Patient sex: M
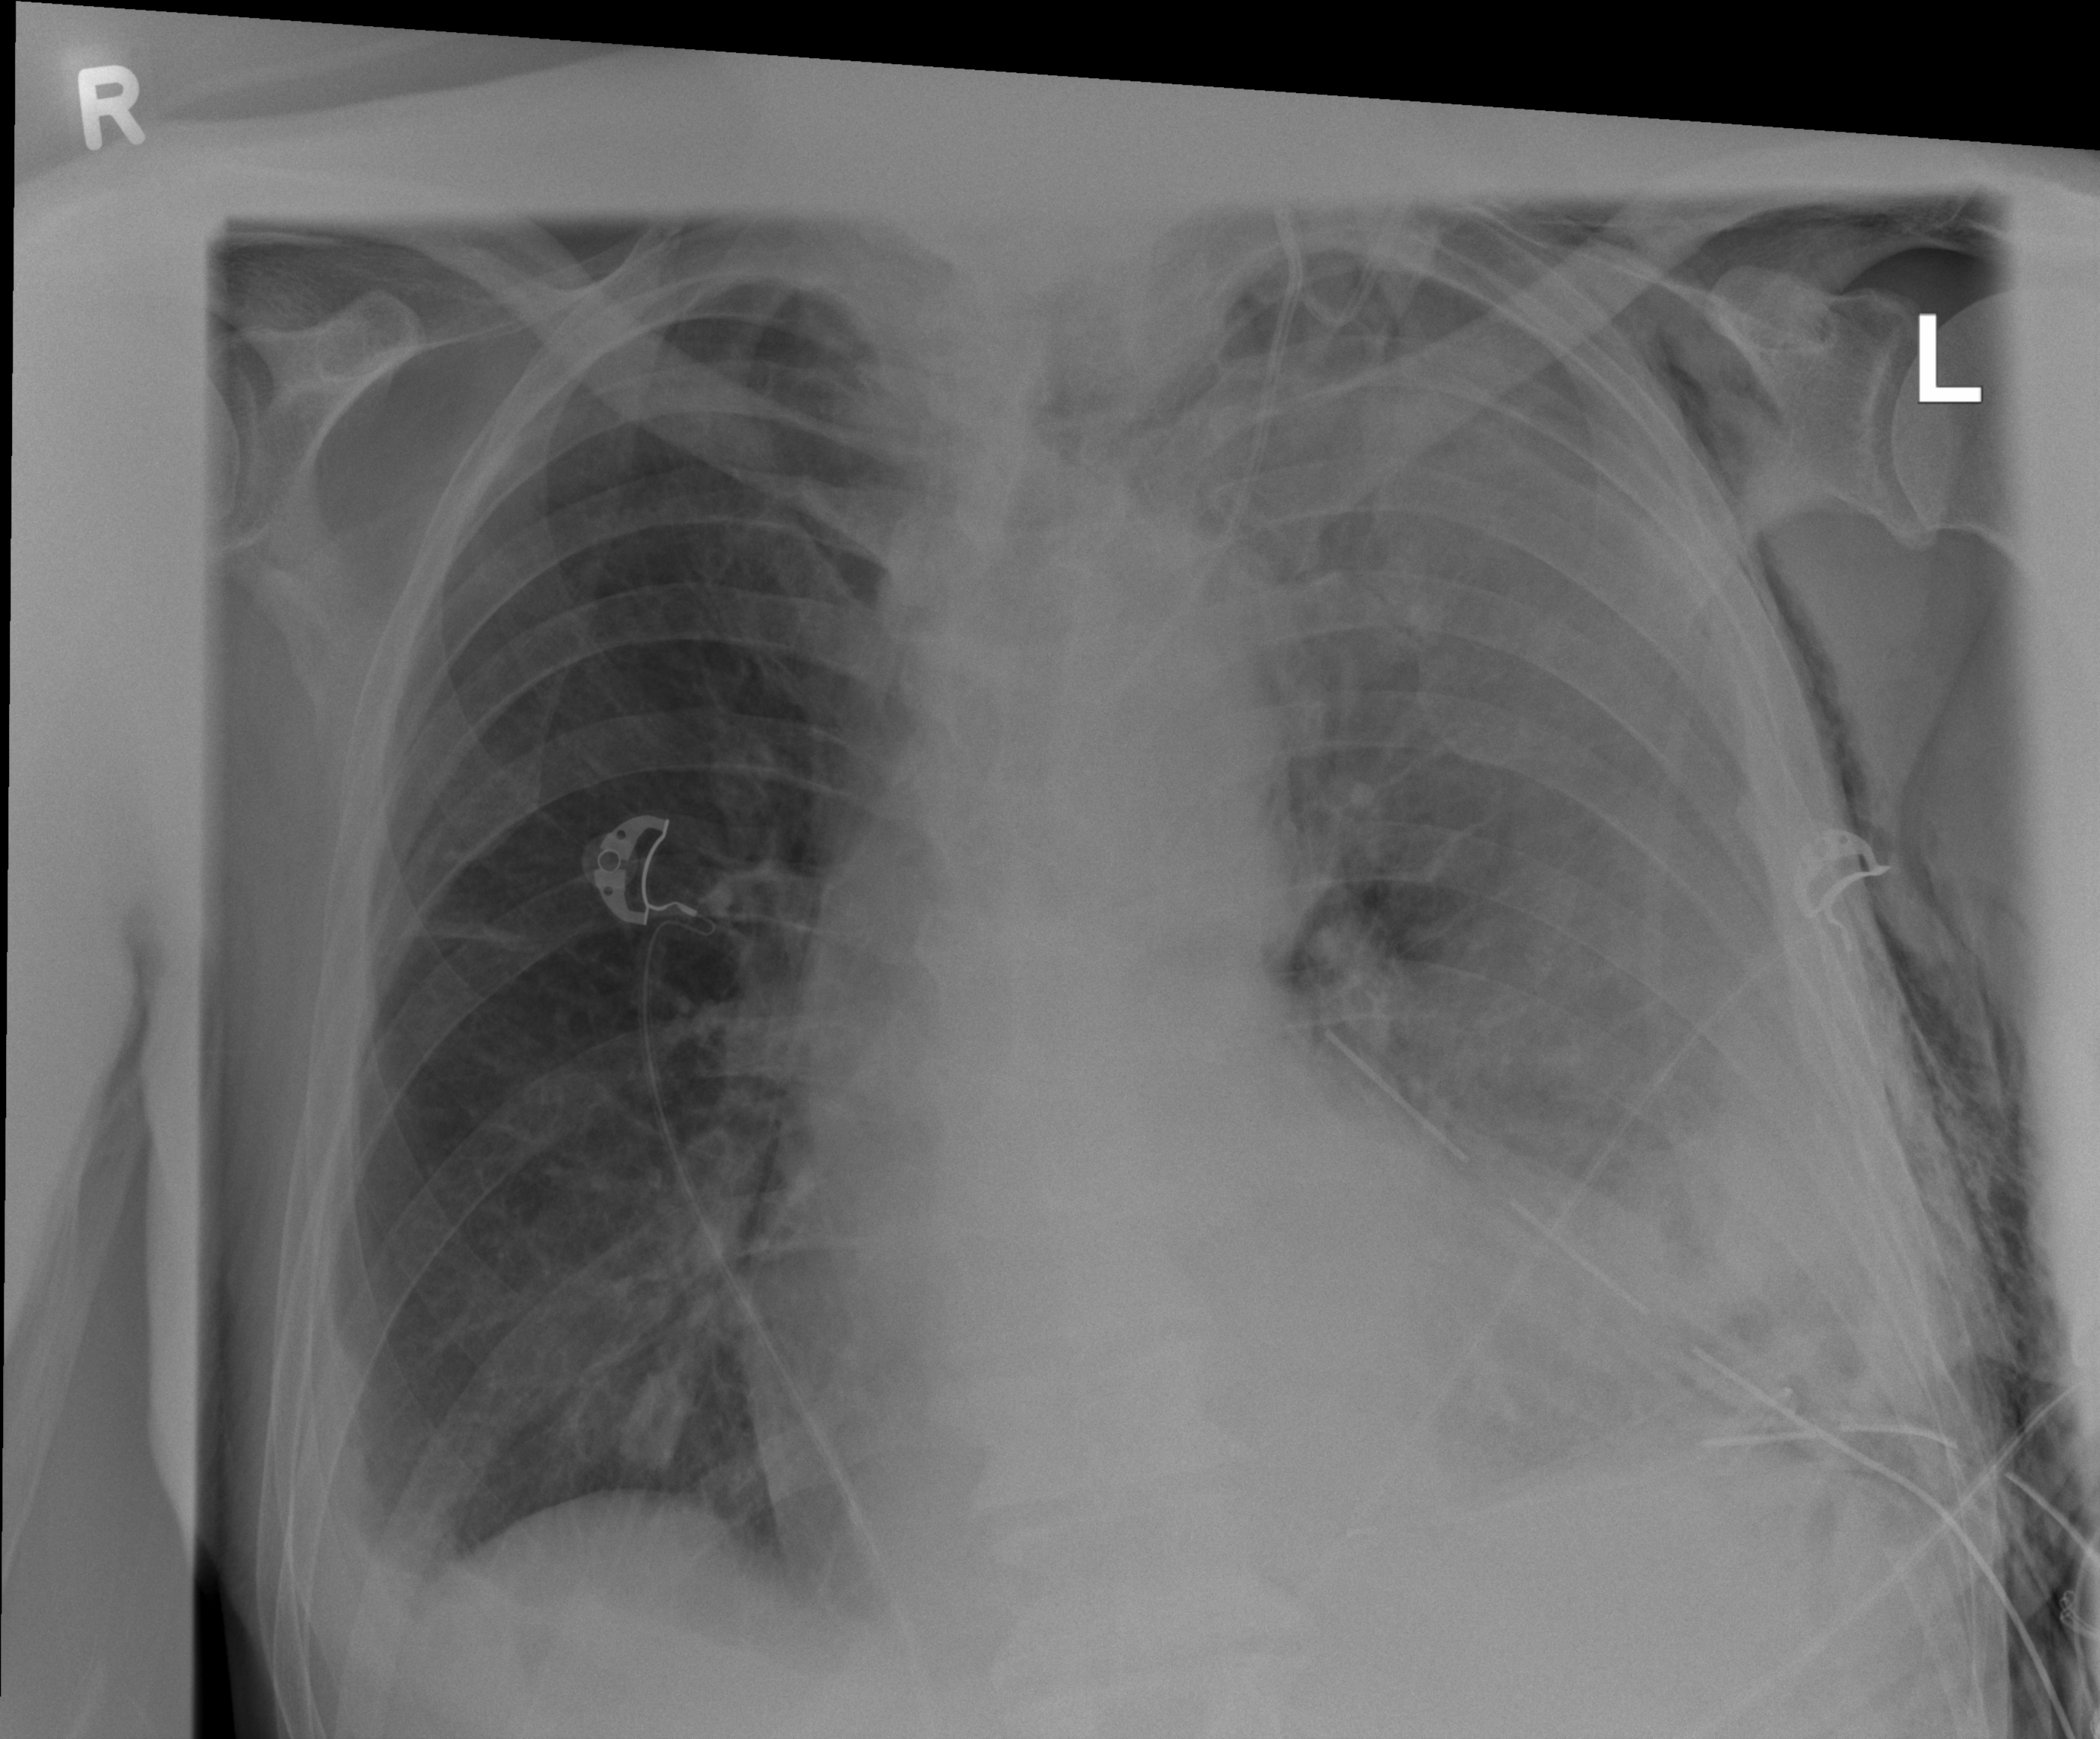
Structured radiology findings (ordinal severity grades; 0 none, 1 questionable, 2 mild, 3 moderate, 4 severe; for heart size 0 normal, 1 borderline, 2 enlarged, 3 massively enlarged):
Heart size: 2
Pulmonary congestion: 0
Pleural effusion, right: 2
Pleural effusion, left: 4
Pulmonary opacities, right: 0
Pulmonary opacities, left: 2
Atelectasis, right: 2
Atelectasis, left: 4